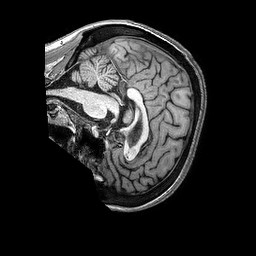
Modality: T1w
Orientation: sagittal
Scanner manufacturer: philips
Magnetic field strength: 3 T
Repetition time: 0.006664 s
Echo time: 0.003012 s